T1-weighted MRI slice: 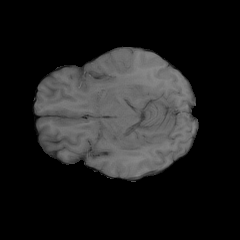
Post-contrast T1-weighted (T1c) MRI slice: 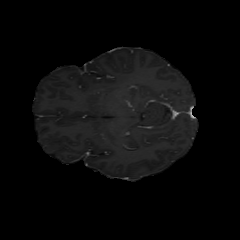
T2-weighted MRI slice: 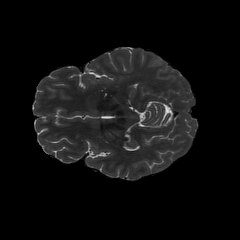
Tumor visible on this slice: no